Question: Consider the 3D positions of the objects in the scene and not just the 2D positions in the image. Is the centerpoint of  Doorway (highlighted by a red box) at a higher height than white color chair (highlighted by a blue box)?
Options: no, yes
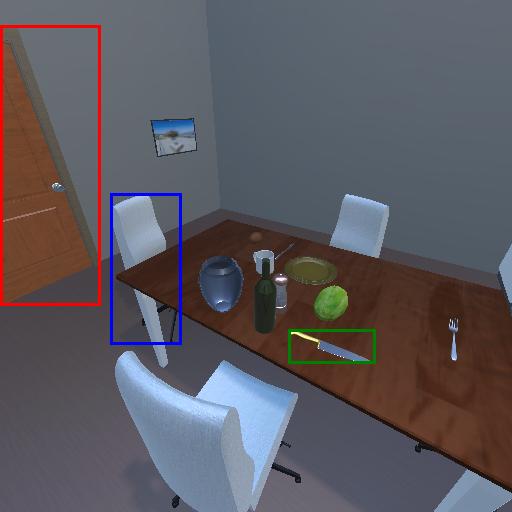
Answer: no